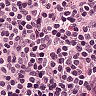
Metastatic tissue present: no